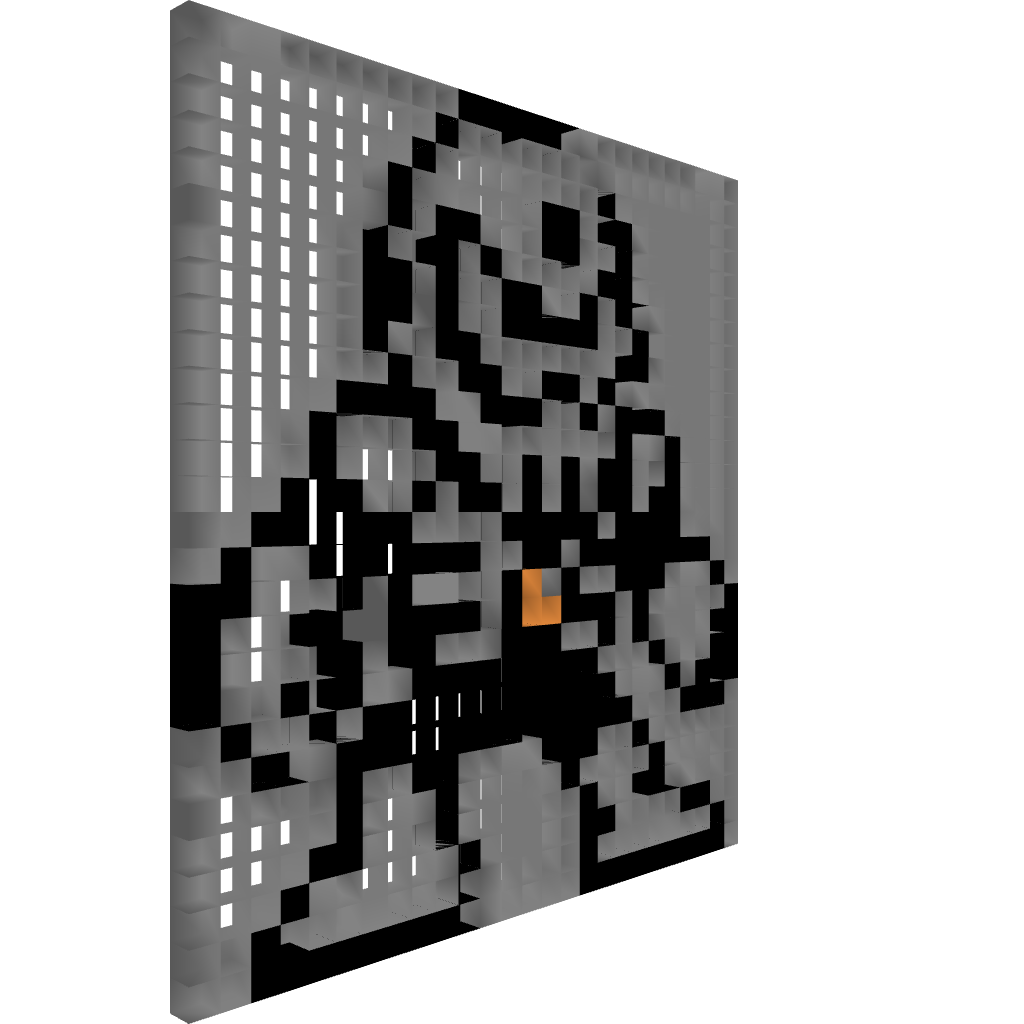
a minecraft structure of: Skull Man good quality